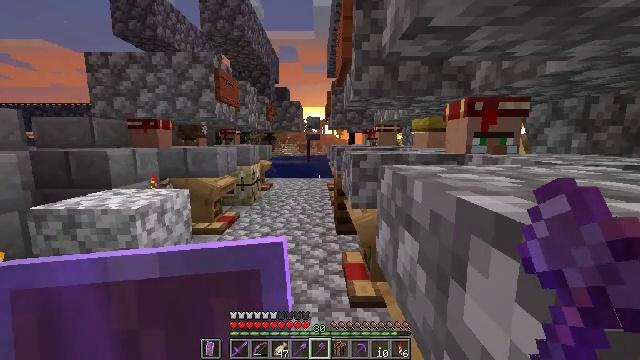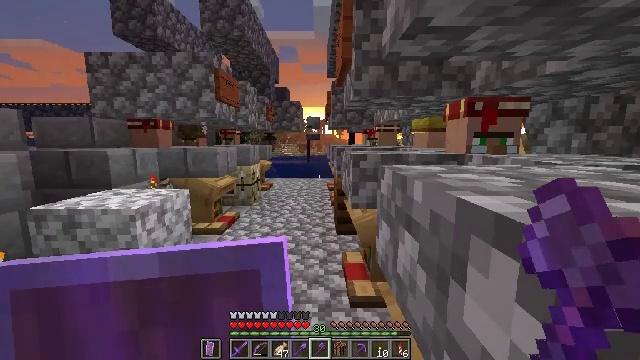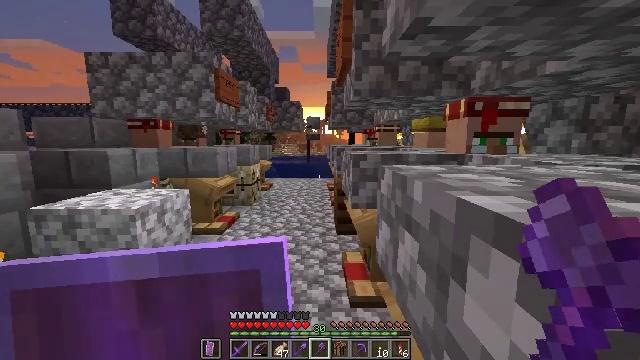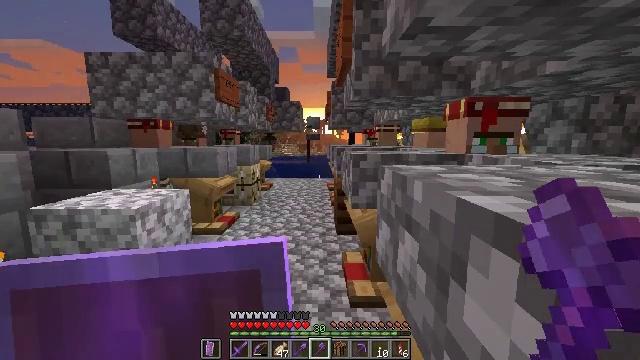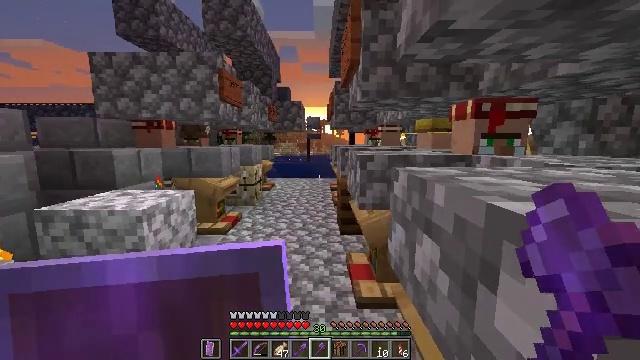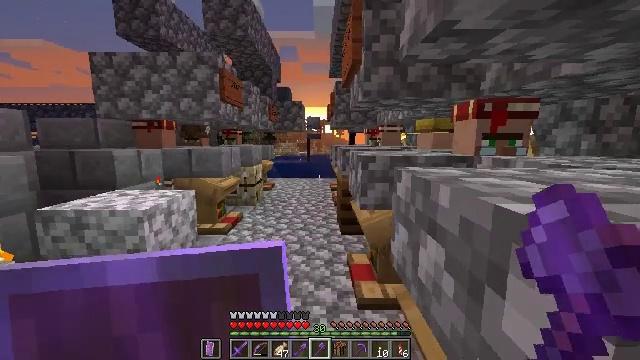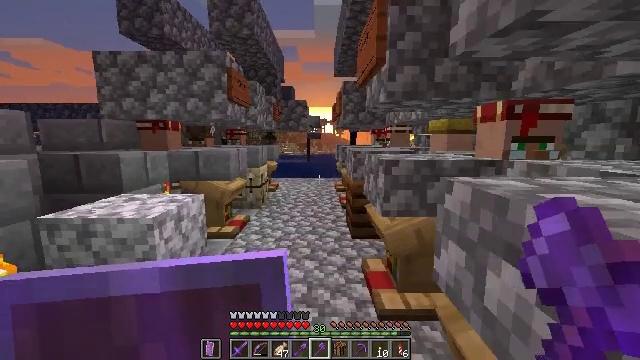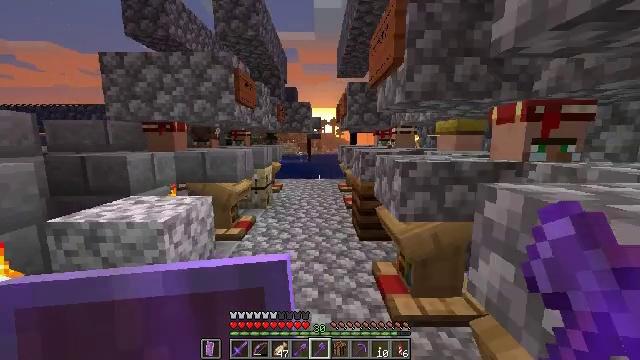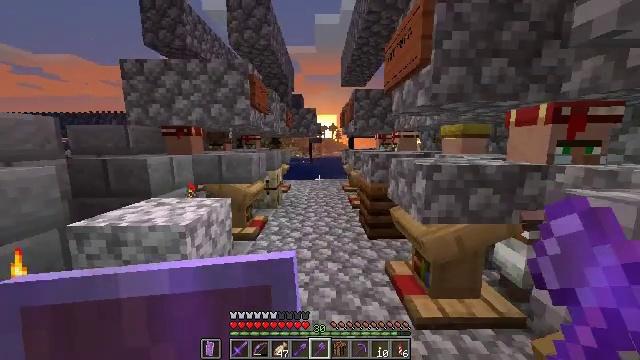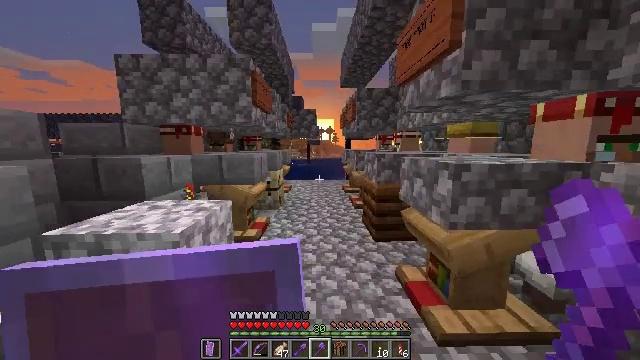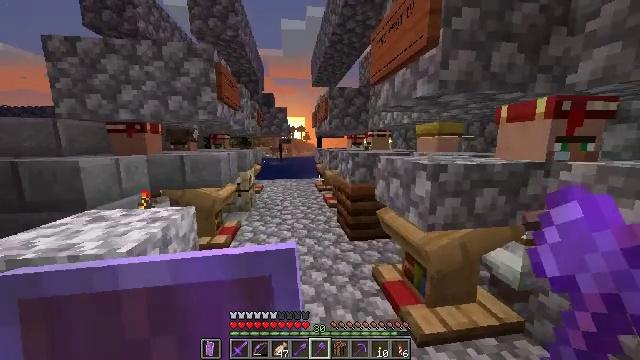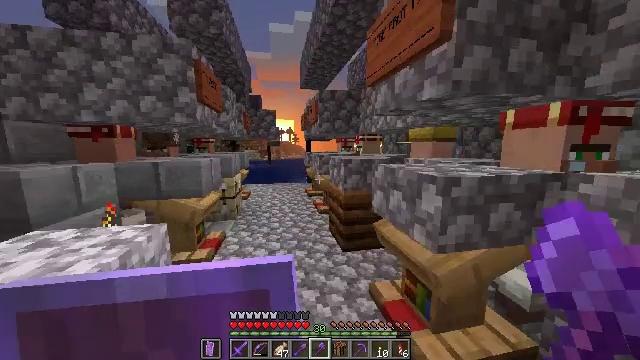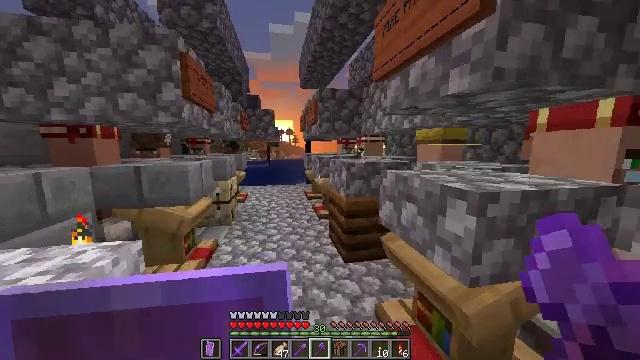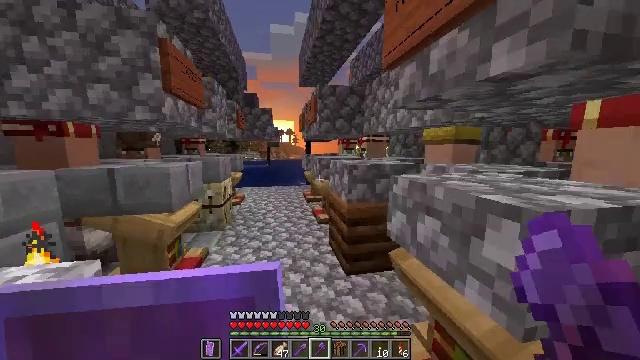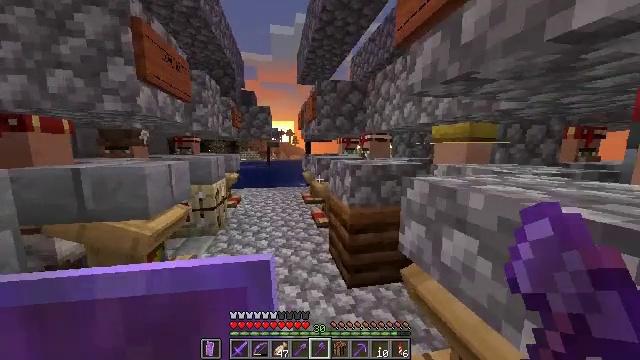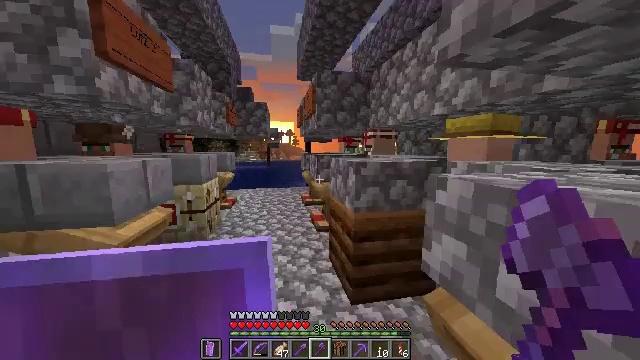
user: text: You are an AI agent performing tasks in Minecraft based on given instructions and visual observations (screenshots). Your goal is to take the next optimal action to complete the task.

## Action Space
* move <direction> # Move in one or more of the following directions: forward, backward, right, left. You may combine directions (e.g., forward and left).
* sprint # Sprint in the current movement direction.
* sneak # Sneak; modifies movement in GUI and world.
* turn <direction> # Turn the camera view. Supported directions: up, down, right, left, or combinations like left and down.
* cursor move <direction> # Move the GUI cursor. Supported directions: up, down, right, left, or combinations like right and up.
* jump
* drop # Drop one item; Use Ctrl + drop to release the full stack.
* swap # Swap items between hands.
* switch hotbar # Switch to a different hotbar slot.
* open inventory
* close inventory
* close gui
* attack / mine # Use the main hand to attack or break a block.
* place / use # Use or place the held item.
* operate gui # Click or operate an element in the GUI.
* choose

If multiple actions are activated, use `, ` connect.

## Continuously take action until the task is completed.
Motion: motion action
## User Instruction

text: Attack the sticky piston to retrieve it.
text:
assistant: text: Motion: move forward, sprint
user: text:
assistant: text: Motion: move forward, sprint
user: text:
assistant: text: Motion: move forward, sprint
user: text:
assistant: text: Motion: move forward and move left, sprint
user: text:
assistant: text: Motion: move forward and move left, sprint
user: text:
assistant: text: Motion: move forward and move left, sprint
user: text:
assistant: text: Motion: move forward and move left, sprint
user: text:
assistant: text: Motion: move forward, sprint
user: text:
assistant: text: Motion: move forward, sprint
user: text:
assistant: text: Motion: move forward, sprint, turn right
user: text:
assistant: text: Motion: move forward, sprint, turn right
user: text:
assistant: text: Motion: move forward, sprint
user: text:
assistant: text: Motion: move forward, sprint
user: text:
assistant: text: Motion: move forward, sprint
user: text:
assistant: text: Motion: move forward, sprint
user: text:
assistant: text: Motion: move forward, sprint
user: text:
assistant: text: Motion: move forward, sprint
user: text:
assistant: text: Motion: move forward, sprint, turn left
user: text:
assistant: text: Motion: move forward, sprint, turn left
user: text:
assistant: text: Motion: move forward, sprint, turn left
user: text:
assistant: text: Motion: move forward, sprint
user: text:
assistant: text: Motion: move forward, sprint
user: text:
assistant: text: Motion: move forward, sprint
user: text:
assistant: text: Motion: move forward, sprint
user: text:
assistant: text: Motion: move forward, sprint, turn left
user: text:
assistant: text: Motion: move forward, sprint
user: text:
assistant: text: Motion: move forward, sprint
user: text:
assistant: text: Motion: move forward, sprint
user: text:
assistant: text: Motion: move forward, sprint
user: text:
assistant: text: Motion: move forward, sprint